Brain MRI, t2w sequence, axial 2D slice.
Patient: age 37, sex F, weight 95 kg, height 1.95 m
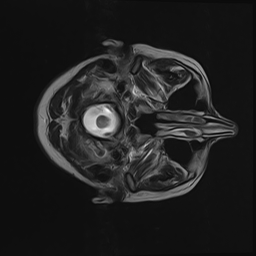